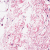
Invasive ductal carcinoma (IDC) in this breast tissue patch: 0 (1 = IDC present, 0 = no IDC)